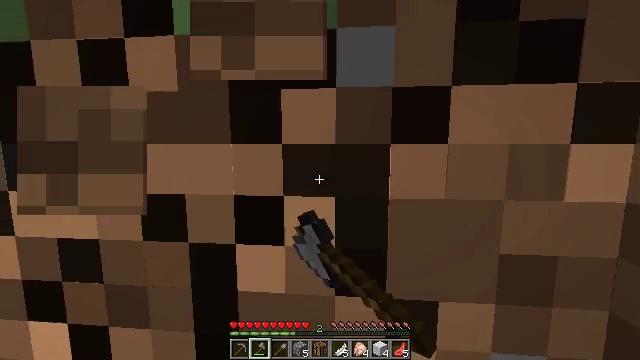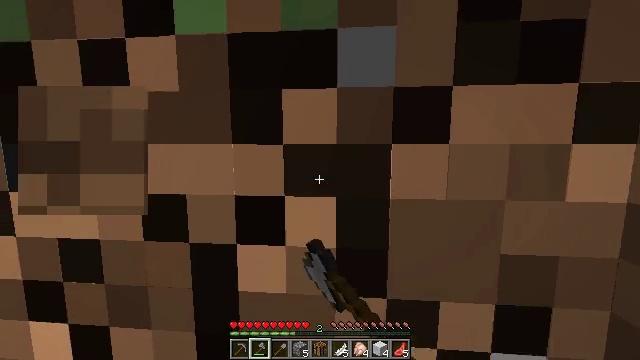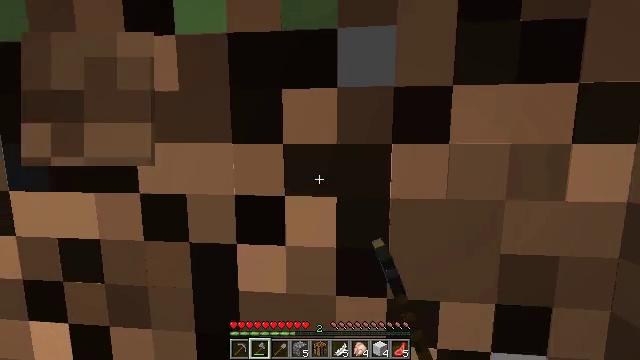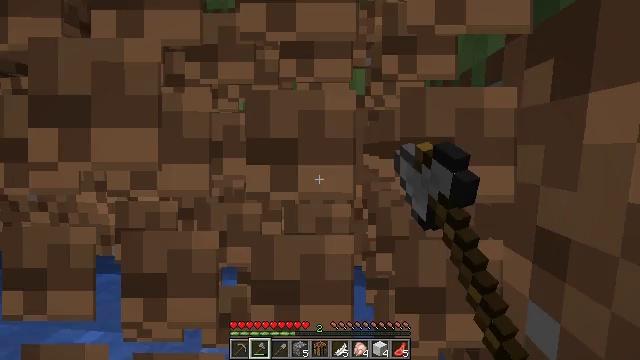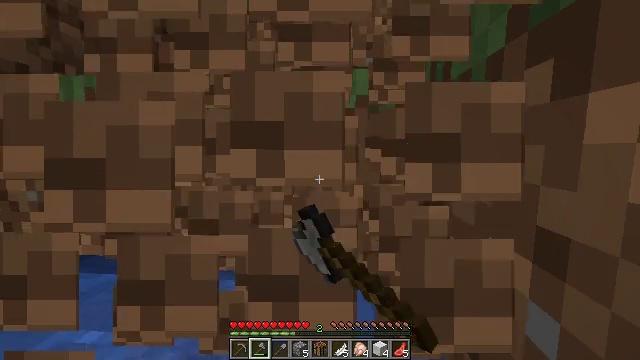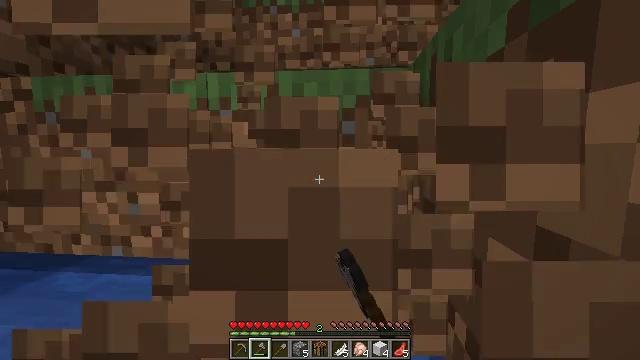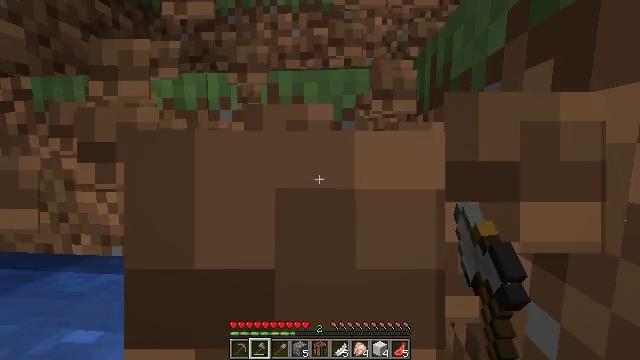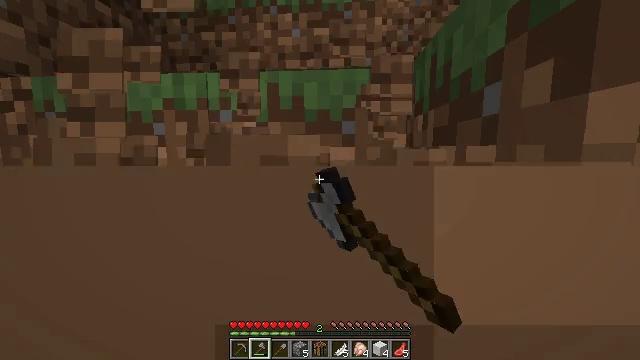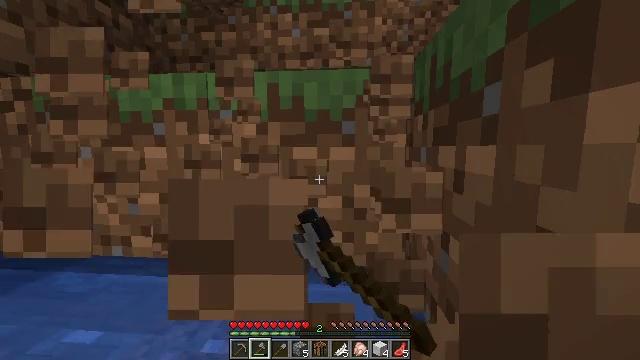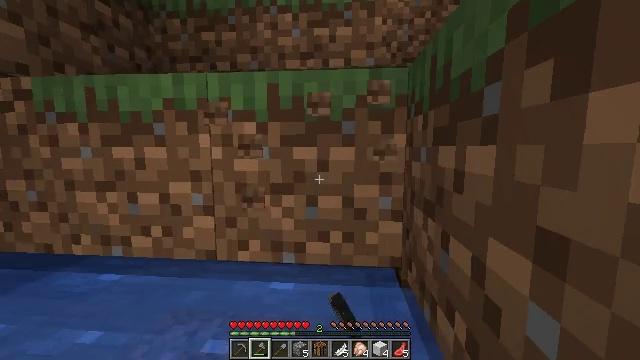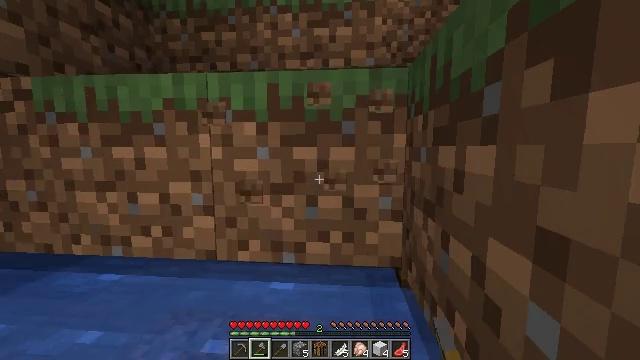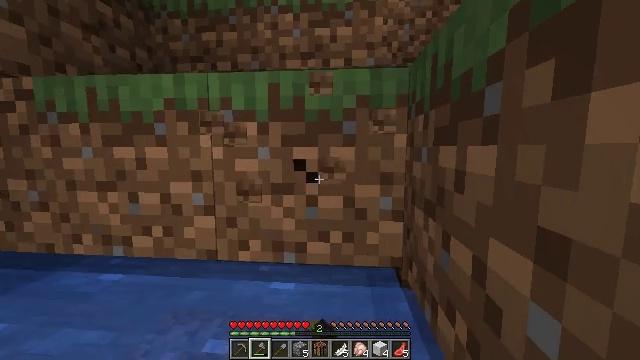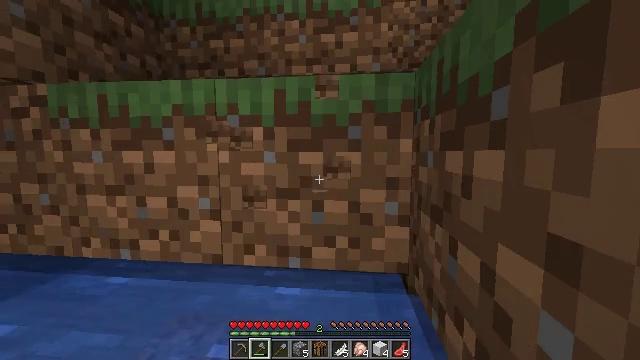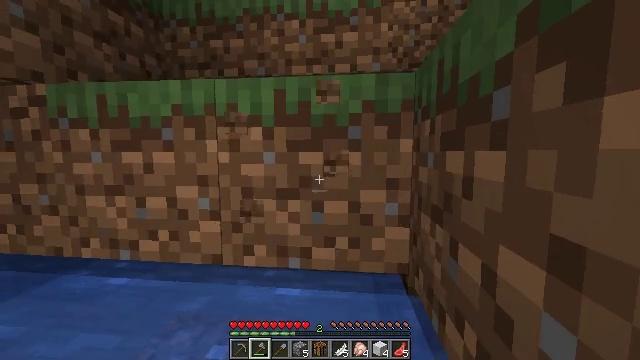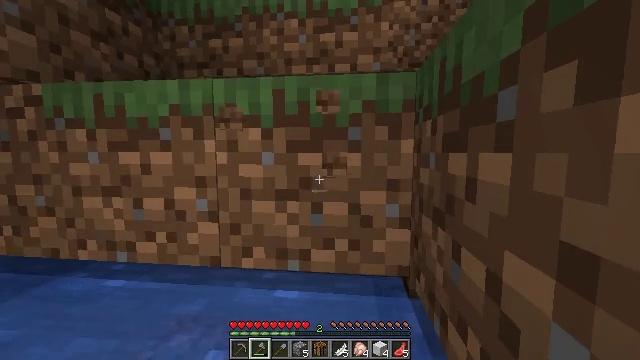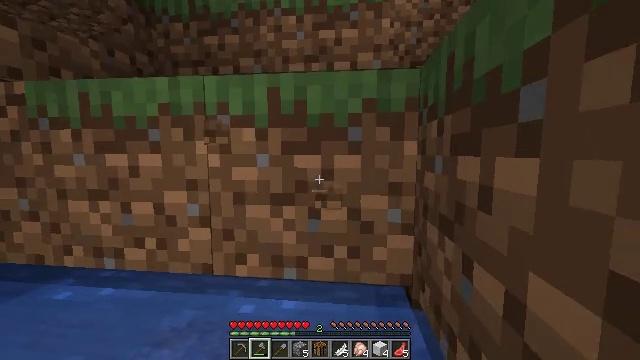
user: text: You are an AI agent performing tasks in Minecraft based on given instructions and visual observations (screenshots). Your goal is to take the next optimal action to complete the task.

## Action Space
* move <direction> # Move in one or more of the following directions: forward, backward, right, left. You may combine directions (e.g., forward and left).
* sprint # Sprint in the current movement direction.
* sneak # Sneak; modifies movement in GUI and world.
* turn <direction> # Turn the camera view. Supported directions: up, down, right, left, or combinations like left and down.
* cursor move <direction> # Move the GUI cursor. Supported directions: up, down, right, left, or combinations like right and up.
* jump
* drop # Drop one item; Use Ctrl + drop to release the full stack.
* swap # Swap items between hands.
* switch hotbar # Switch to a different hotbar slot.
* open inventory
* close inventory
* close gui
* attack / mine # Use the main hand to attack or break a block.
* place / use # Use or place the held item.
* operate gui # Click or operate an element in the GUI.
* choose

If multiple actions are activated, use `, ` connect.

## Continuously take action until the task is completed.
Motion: motion action
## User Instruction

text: Mine grass block from the ground.
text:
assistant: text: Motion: attack / mine
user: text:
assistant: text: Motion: attack / mine
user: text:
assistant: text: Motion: attack / mine
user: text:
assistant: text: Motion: attack / mine
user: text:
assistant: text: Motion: attack / mine
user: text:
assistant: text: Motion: attack / mine
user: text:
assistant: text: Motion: attack / mine
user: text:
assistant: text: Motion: attack / mine
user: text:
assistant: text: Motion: attack / mine
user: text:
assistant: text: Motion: attack / mine
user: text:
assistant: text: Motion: attack / mine
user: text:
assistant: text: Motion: turn left and up
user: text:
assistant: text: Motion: move forward
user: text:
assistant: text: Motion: move forward
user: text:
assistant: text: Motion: move forward
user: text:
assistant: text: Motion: move forward
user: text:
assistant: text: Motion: move forward, jump
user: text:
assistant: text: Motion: move forward, turn right, jump
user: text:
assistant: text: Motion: move forward, turn right, jump
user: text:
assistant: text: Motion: move forward, turn right, jump
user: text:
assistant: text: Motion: move forward, jump
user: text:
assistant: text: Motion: move forward
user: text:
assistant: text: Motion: move forward
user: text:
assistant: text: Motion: move forward, turn right
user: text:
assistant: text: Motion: move forward, turn right
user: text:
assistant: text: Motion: move forward, turn right, jump
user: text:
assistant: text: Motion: move forward, turn right, jump
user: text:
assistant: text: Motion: move forward, turn right, jump
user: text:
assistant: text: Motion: move forward, turn right, jump
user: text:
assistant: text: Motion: move forward, turn right